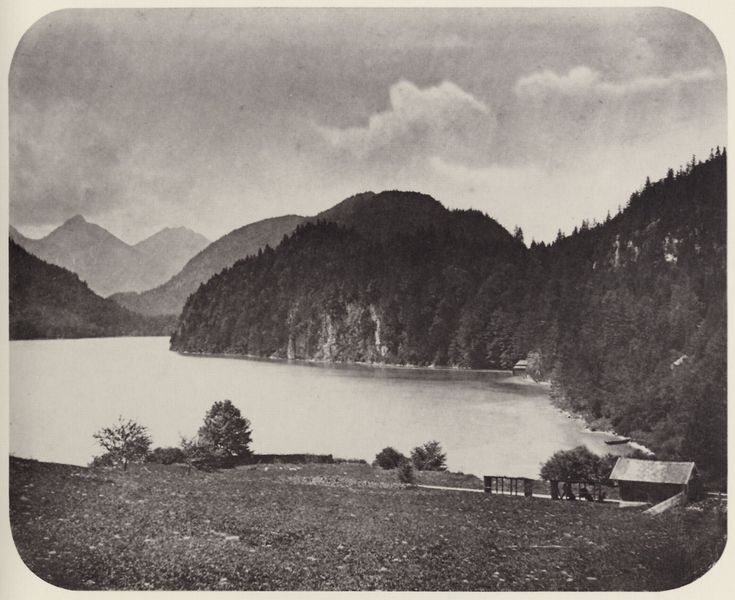
Titel: Alpensee mit Schiffshütte
Künstler: Joseph Albert
Institution: Privatsammlung
Schlagwörter: baum, berg, dunkel, felsen, gestein, gewitter, himmel, wasser, weiß, wolken, baden, bäume, landschaft, see, ufer, abend, grau, hell, hintergrund, licht, schwarz, strasse, vordergrund, dach, gras, haus, rasen, schloss, weg, wiese, wolke, zaun, leute, alt, ebene, hügel, morgen, nass, natur, spiegelung, strauch, weide, busch, büsche, einsam, gebüsch, gewässer, hütte, pfad, sträucher, insel, tal, wald, boot, kahn, schuppen, schiff, sommer, strand, ruhe, ansicht, abhang, berge, fels, gebirge, gipfel, hang, bergkette, dunst, hecke, nebel, wise, klein, alm, berglandschaft, hochgebirge, steil, hof, tannen, häuschen, steg, hoch, menschenleer, klippe, foto, fotografie, oben, photographie, unten, bad, burg, bayern, alpen, bedeckt, schwimmen, wälder, schwarz-weiss, schweiz, bänke, photo, nadelbäume, oberbayern, siedlung, fotographie, bau, bergsee, botte, hecken, schober, gars, rastplatz, seenlandschaft, bergwald, hanf, alpenvorland, himmel wolken, regenwetter, alphütte, runde ecken, bau,m, vierwaldstätter, alspen